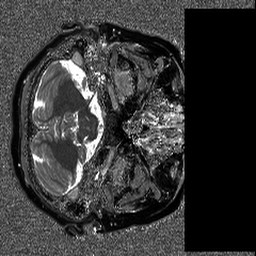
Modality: T1map
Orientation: axial
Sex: female